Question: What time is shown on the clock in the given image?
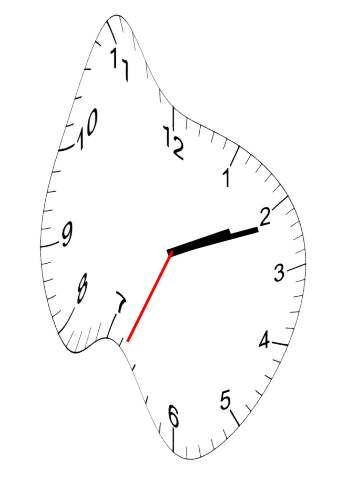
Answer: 02:11:34